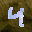
Label: 4